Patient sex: M
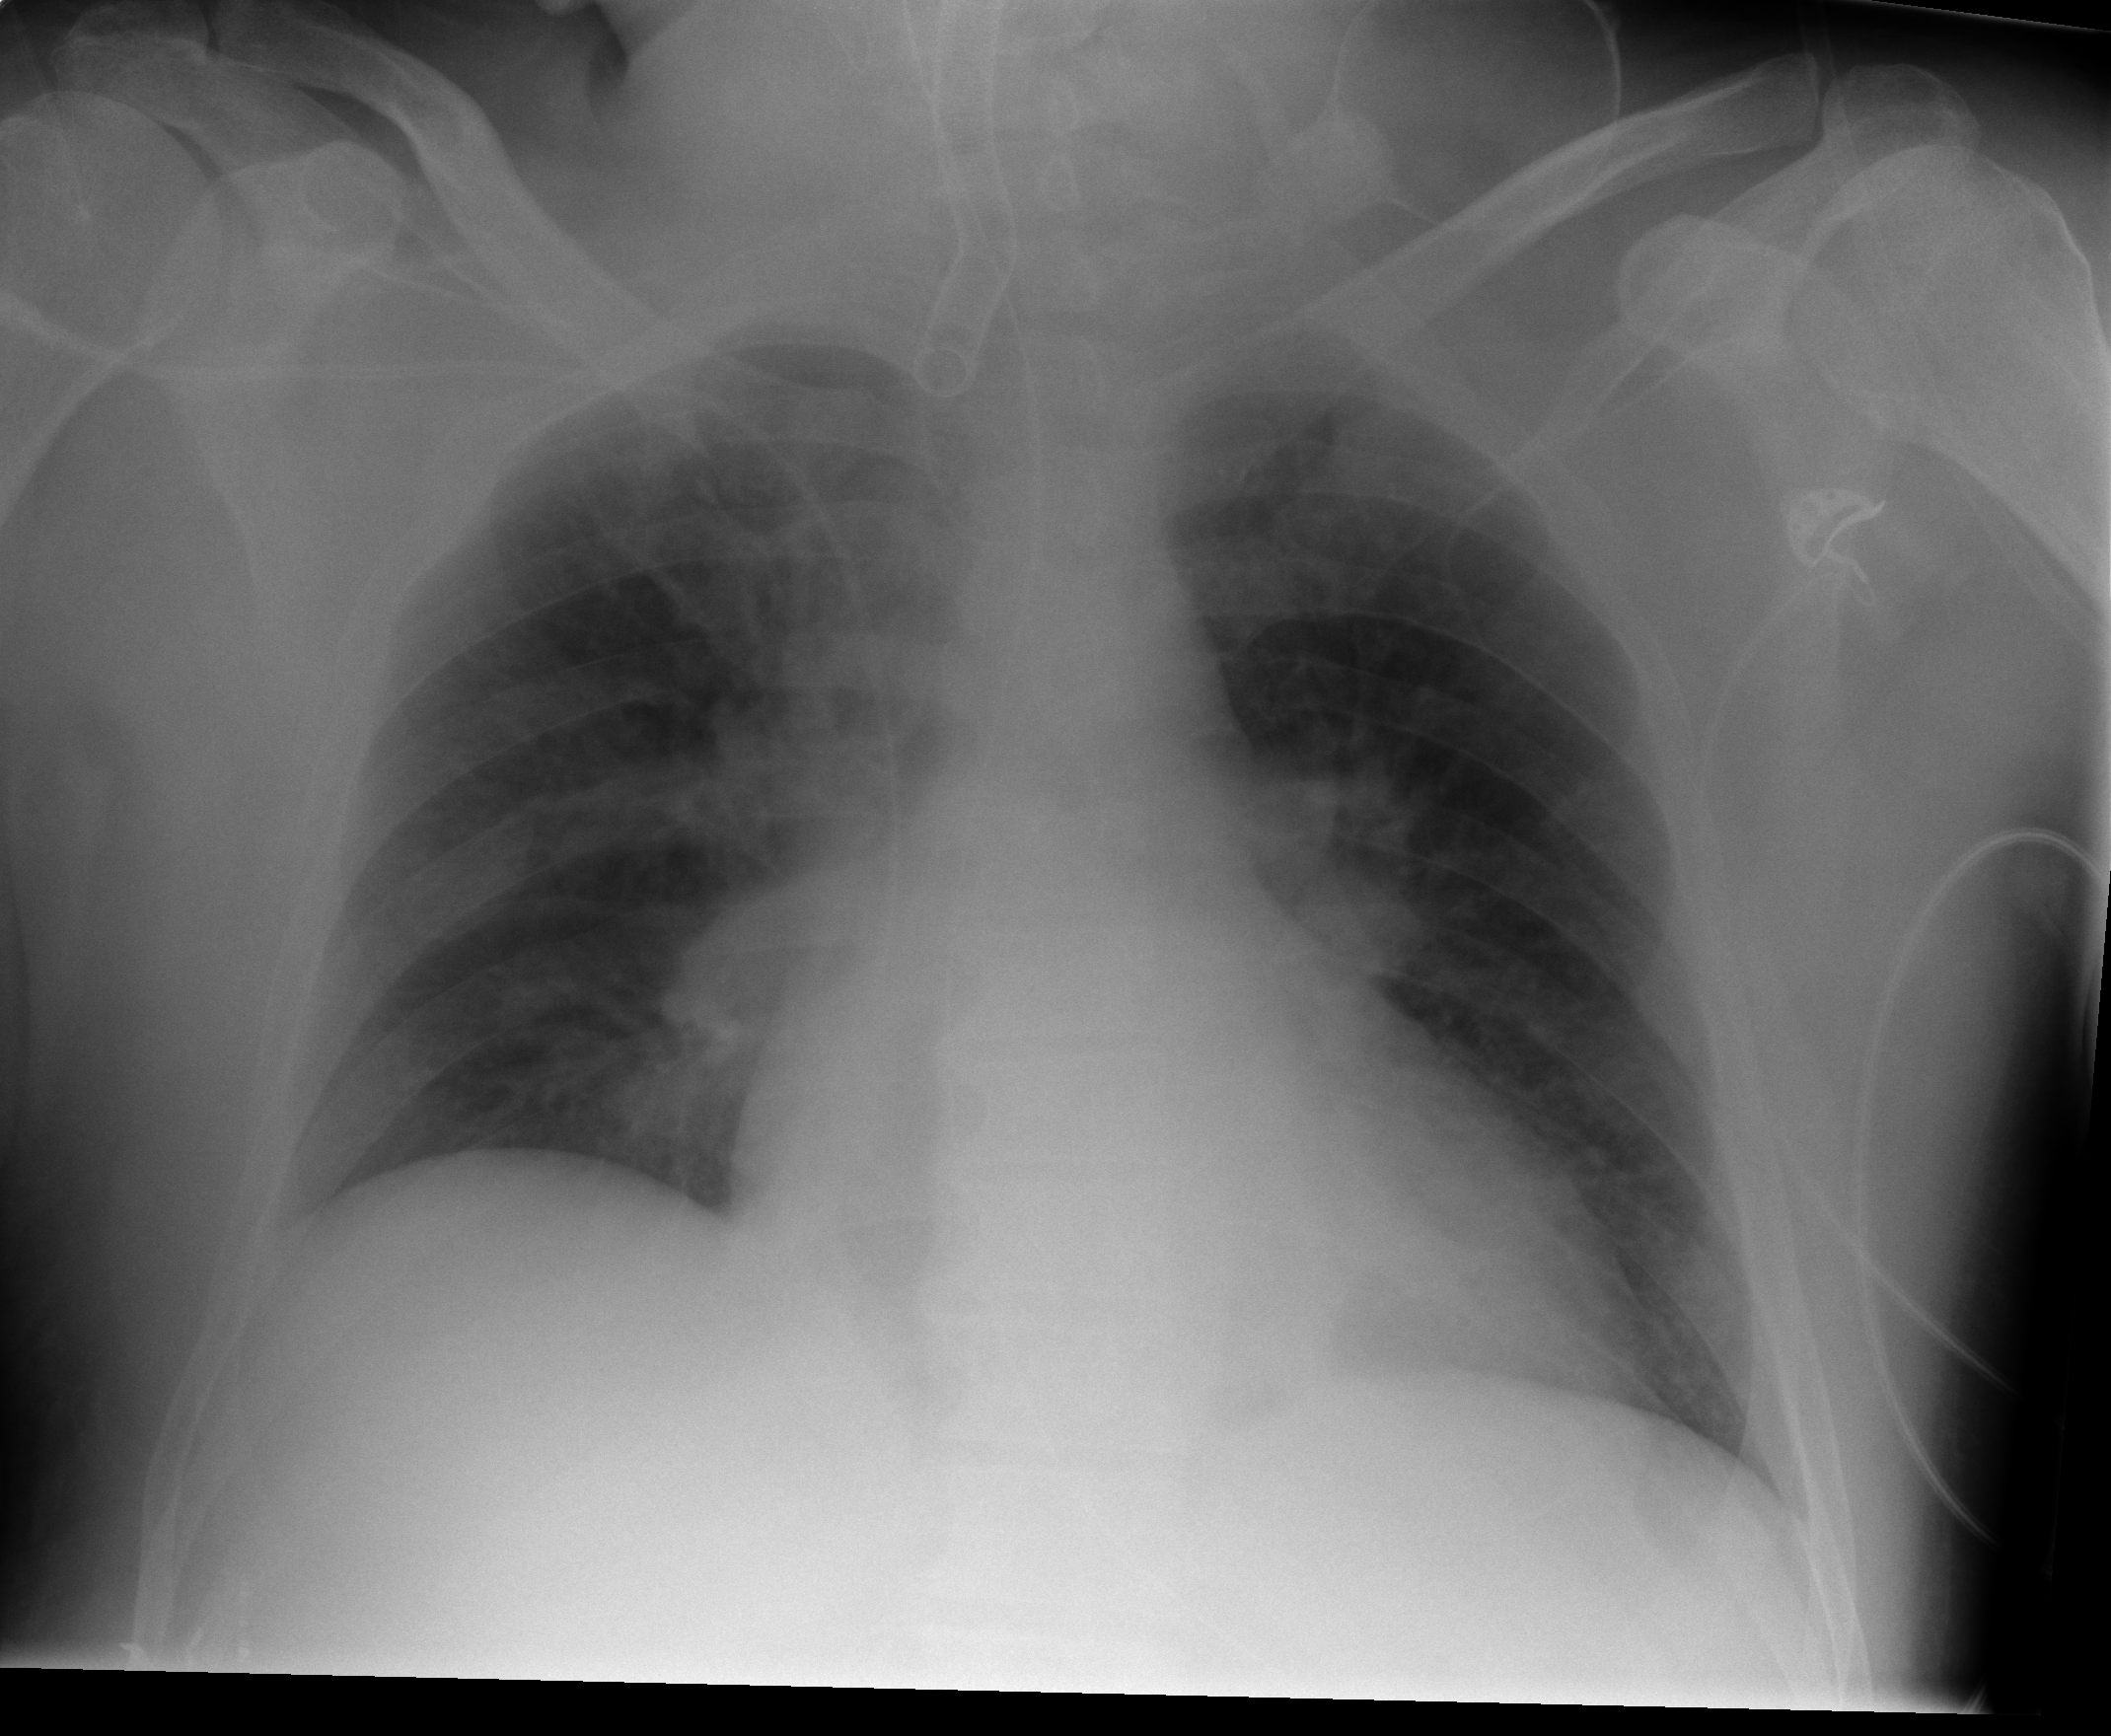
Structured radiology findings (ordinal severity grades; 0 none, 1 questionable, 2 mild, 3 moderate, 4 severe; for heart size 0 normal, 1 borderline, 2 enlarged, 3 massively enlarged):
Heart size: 2
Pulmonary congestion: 1
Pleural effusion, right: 0
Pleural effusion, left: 0
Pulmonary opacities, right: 0
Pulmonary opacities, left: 0
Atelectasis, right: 0
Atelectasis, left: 1